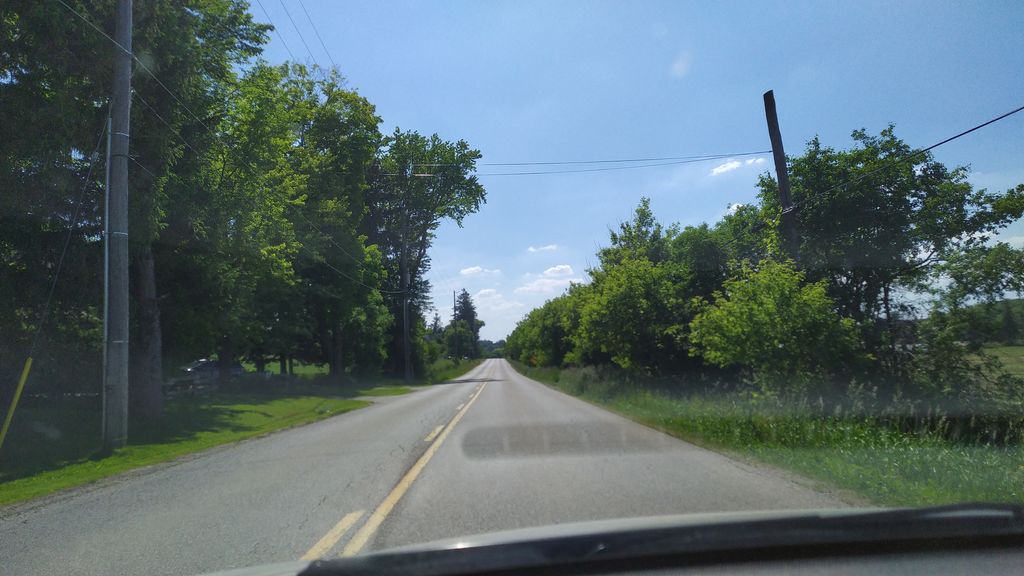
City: kitchener-waterloo